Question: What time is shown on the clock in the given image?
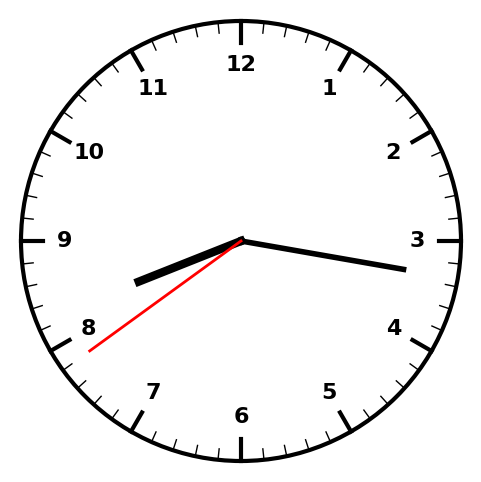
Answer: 08:16:39